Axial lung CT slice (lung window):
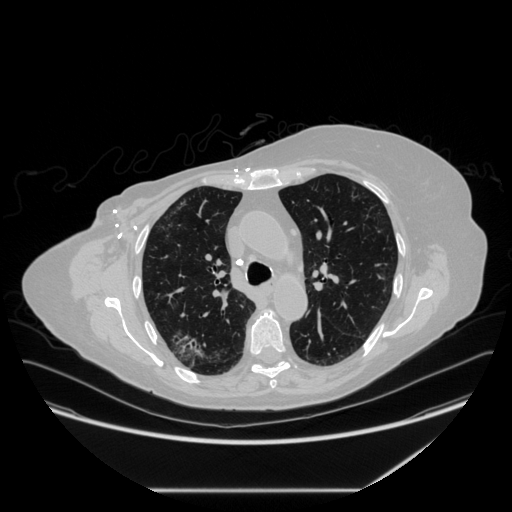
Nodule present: no